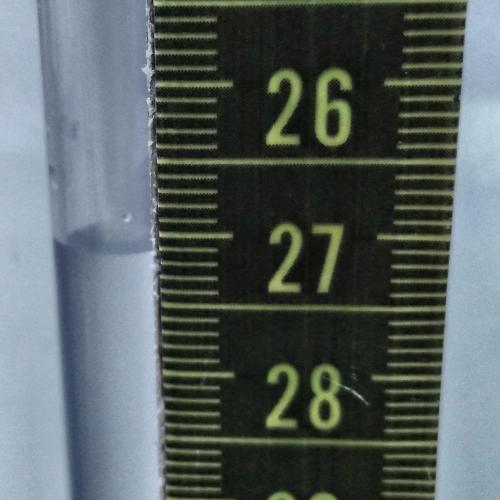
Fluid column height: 27.1 cm